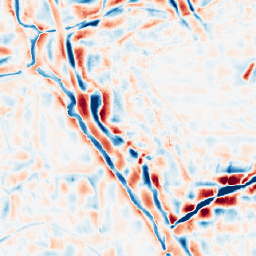
Category: wavelet
Decomposition family: wavelet_dwt
Decomposition parameters: wavelet: coif2
level: 4
Upsampling method: area
Upsampling parameters: scale: 2
Upsampling scale: 2